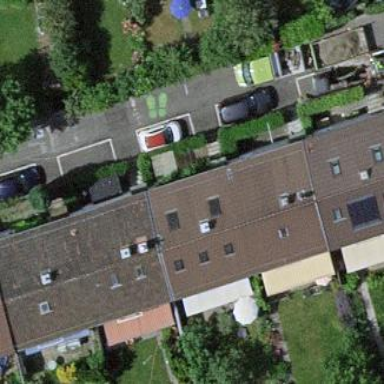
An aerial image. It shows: Terrace building.